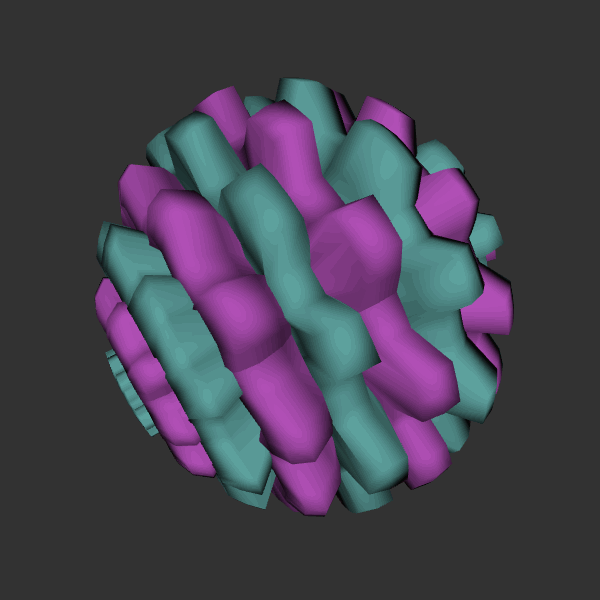
Background: dark